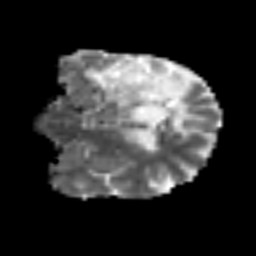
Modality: MD
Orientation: coronal
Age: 50
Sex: male
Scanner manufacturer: siemens
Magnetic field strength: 3 T
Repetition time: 6.1 s
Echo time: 0.101 s